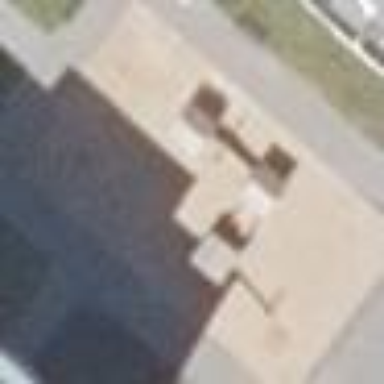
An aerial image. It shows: Playground area for leisure land.